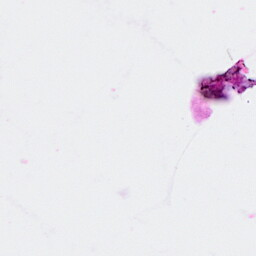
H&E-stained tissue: Breast